Question: Two console applications (target framework 4). Application does all the work, displays status every 10 seconds. runs through nearly 300,000 sql entries and performs miscellaneous work - output is most verbose and its hard to squeeze in general overview information about progress.
My goal would be to have first execute and then "send" or pass strings over to so that it can refresh itself with the new values of those strings. It would provide the user who is observing a good indication of what's going on with the whole operation.
What do you recommend to accomplish this. WCF, named pipes? I guess I could make app the server and app a client of some sorts.
note that application A has about 10x more text (picture is just example)

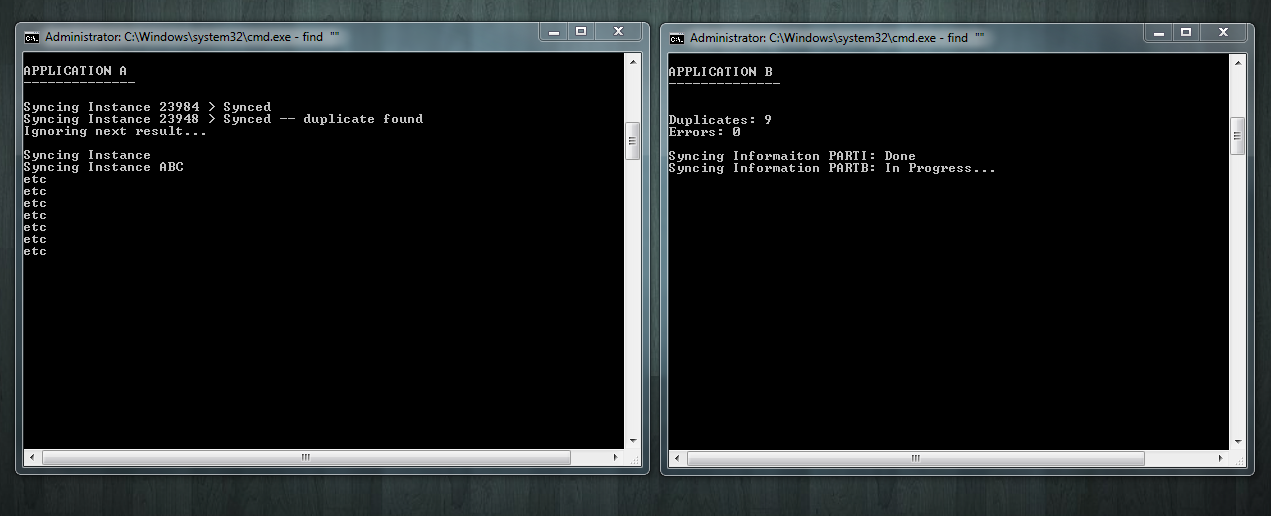
Answer: - - - - -
Simple !